Question: I have downloaded Dreamweaver CS5.5 version 11.5 Built 5315. It seems to be the newest one.
But the problem is that it changes the view of the document window. It looks like usual windows-style window (please see the screenshot). Before this version I used CS5 ver 11.0 Built 4909 and document window had normal view and style, just the same as whole Dreamweaver - it was grey with small text in title and small icons on the top right corner, just usual like it has to be.
But more than that, it behaves strange way when you resize that document window. It breaks long lines of code to the new line when you make document window smaller instead of just hiding it under the right side like in previous version.
What can it be? Is it possible to turn it to normal view and behavior? Has anyone had such problem? Please, help to solve it.

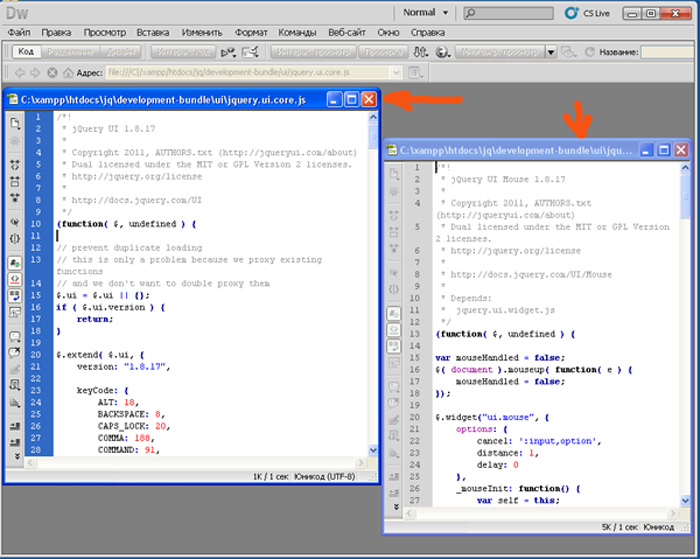
Answer: No idea about the window styling, I always work with maximized document windows, so I don't know if this was a change, or there is something specific with your system.
Dreamweaver's default is to use word wrap in code view, this has been the case for many versions of Dreamweaver, if your older version wasn't using word wrap then that is something that you turned off. You can turn that off from View -> Code view options -> Word Wrap, or via the Word Wrap button in the code toolbar (along right side of your document window) in your screenshot it appears to be the bottom activated button it has an arrow on that starts on the bottom right of the icon and point to the left.